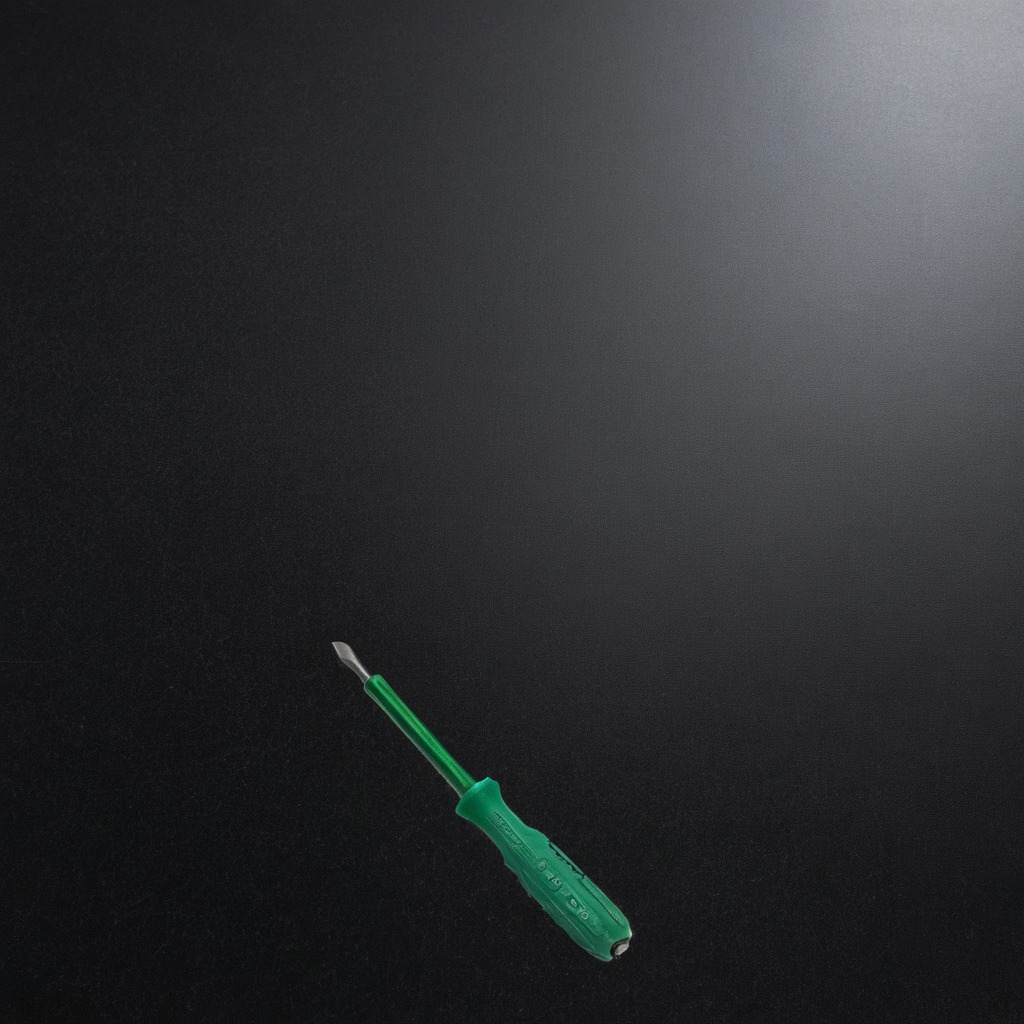
A screwdriver lies on the clean granite tabletop covered with a black rubber mat inside a workshop under bright overhead lighting crisp shadows high clarity worn but beneath the mat.